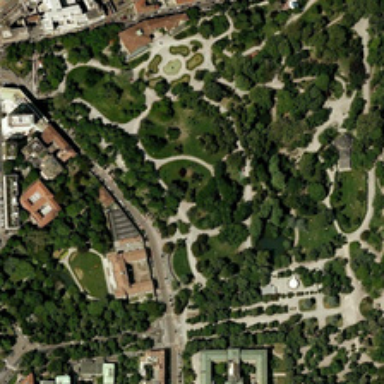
Some buildings are around a park with many green trees .